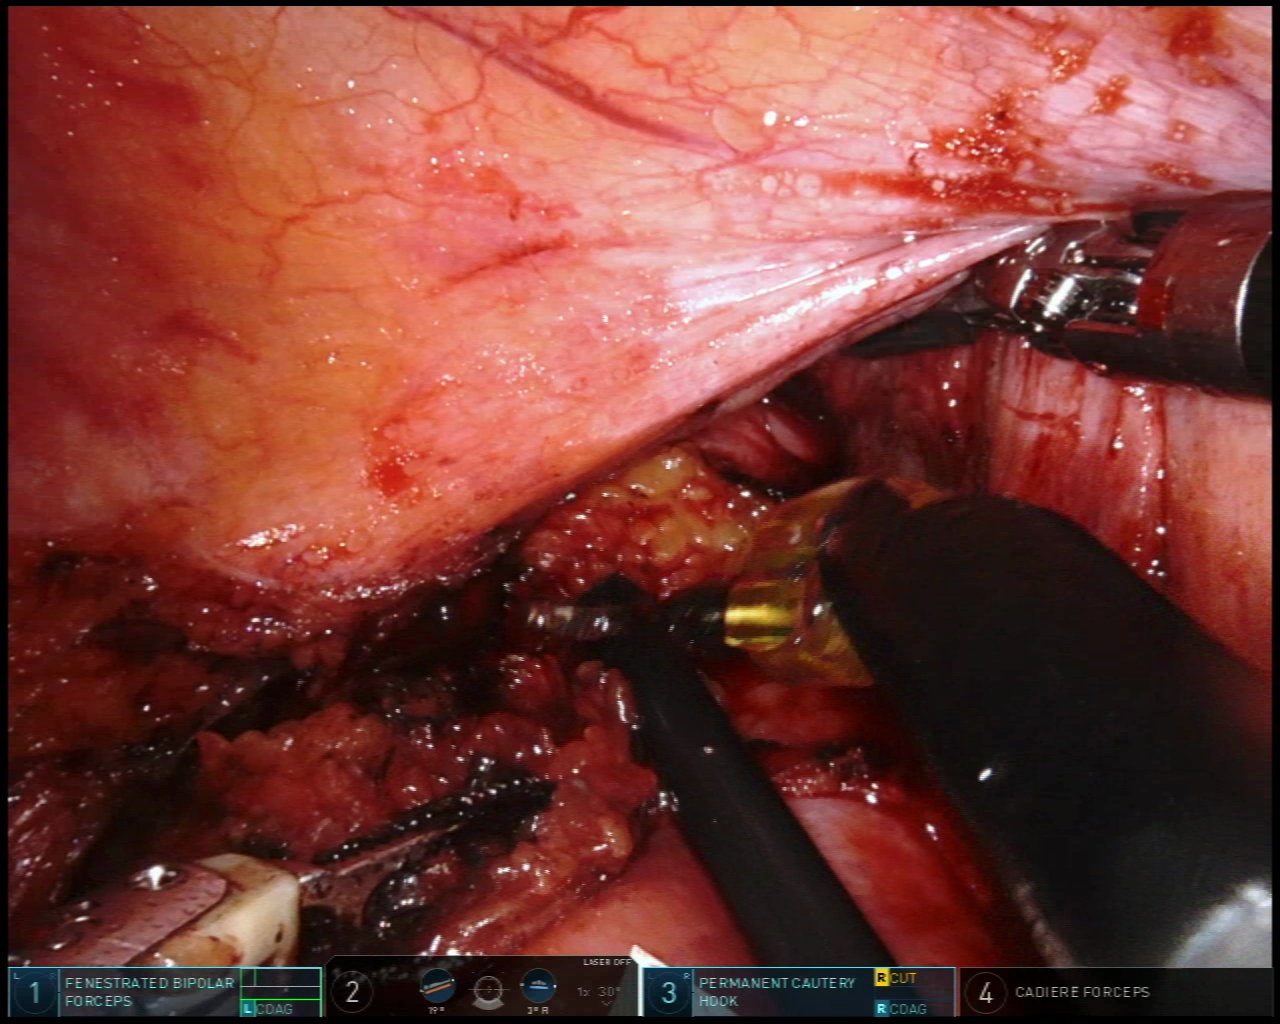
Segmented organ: vesicular_glands
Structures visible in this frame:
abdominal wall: no
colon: no
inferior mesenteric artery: no
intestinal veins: no
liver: no
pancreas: no
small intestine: no
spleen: no
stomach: no
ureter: no
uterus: no
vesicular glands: yes